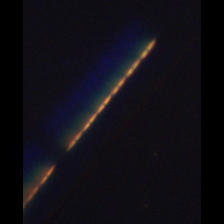
Taxon: Psuedo-nitzschia
Group: Diatoms